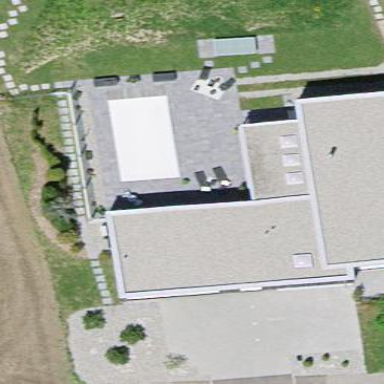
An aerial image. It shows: Building.